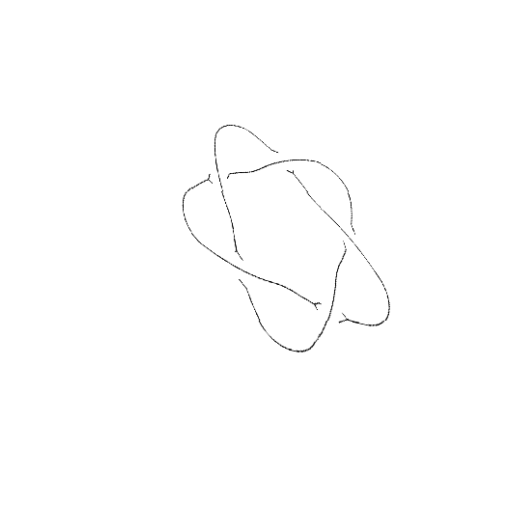
Crossing number: 5